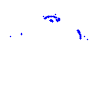
Particle: proton